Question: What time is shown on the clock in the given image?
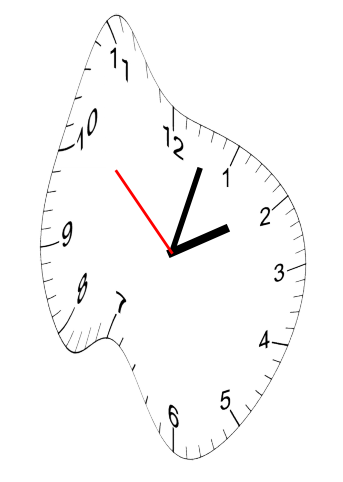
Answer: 02:02:52